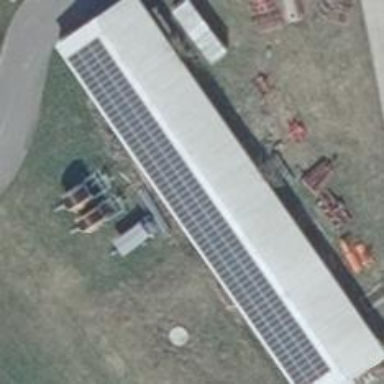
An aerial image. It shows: Small solar photovoltaic panel used as generator to produce electricity.